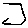
Label: hexagon